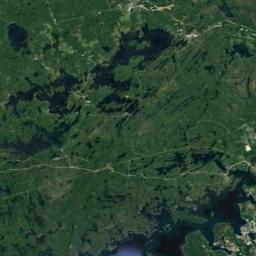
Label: wetland